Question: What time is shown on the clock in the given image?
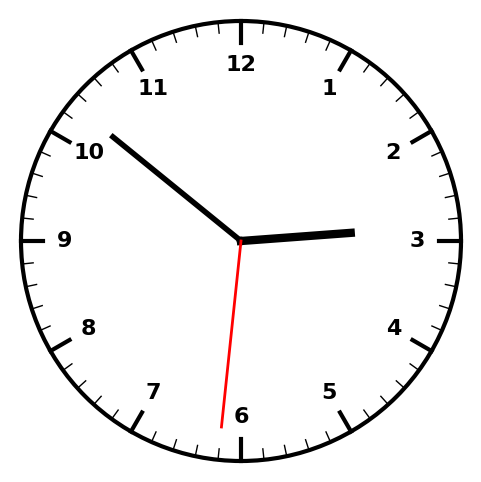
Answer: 02:51:31